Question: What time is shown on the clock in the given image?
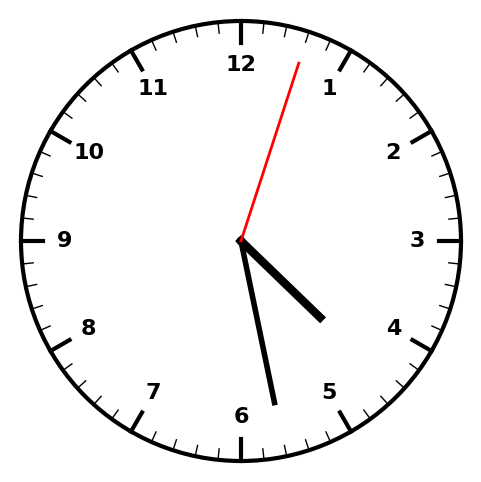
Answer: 04:28:03